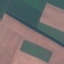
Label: AnnualCrop